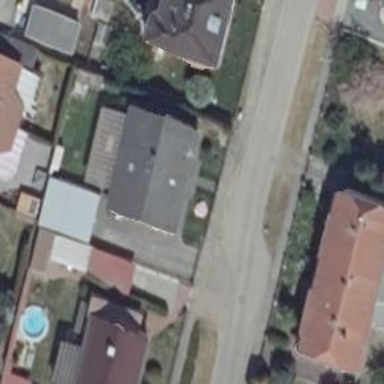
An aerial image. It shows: Residential road with sidewalks on both sides.